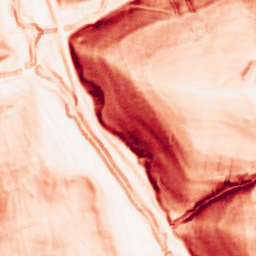
Category: morphological
Decomposition family: morphological_square
Decomposition parameters: operation: gradient
size: 5
Upsampling method: sinc_hamming
Upsampling parameters: scale: 2
kernel_size: 16
Upsampling scale: 2